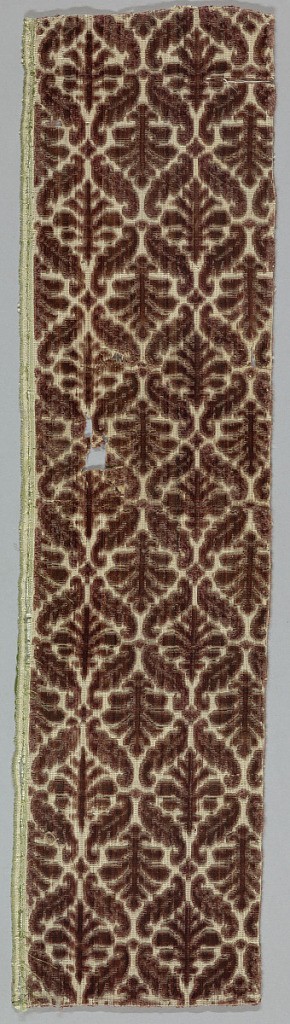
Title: Fragment
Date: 16th–17th century
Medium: silk, metallic Technique: supplementary warp forming raised pile in plain weave foundation (velvet) with supplementary wefts
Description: Selvage along one side. Diagonal leaves forming grid containing palmettes.